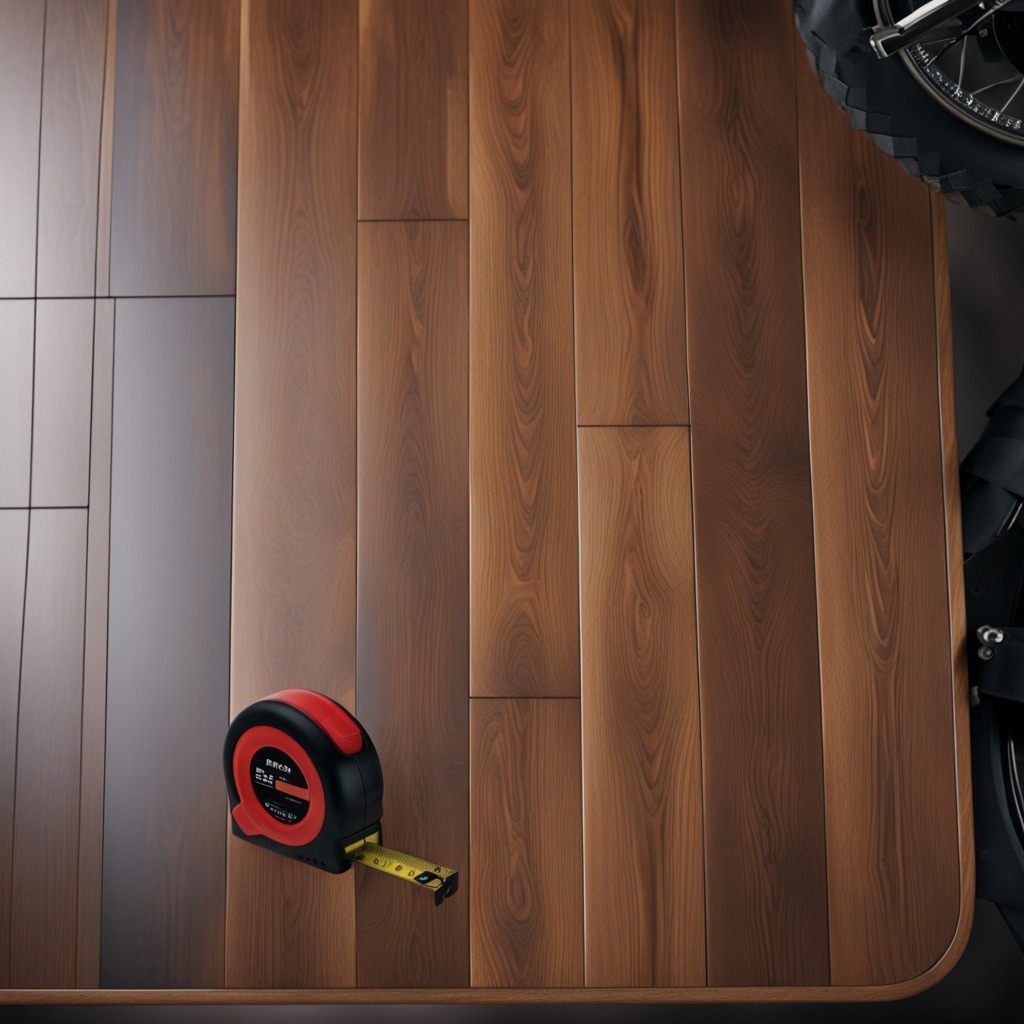
A measuring tape lies on an oil-spilled wooden table in a vintage motorcycle garage.